Question: I am very new to using Storyboards, and am trying to learn. In my app, I want to change from one view to another, modally, without pushing any buttons, i.e. timer runs down then performs the action. I added a notification observer in the main view, and in my storyboard, I added a new view controller, and associated the Custom Class with it called 'URLWebViewController'. In code I wrote out:
'''
UIStoryboard *storyboard = [UIStoryboard storyboardWithName:@"MainStoryboard_iPhone" bundle:nil];
URLWebViewController *myVC = (URLWebViewController *)[storyboard instantiateViewControllerWithIdentifier:@"URLWeb"];
[self presentViewController:myVC animated:YES completion:nil];
'''
But I get the warning message
'''
Incompatible pointer types sending 'URLWebViewController' to parameter of type 'UIViewController'
'''
Like I said, I am very new to Storyboards, and here is what it looks like currently:

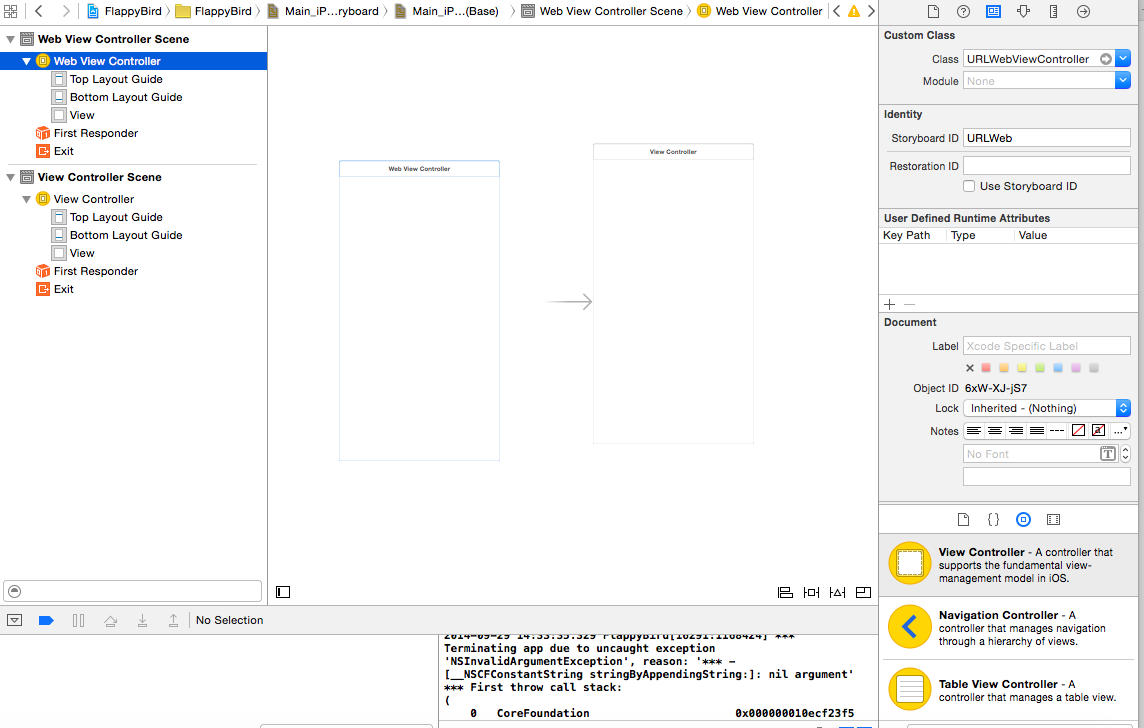
Answer: Your screenshot indicates you have not created a segue between the two view controllers. Do so by click-and-drag from one view controller to the other. In the attribute inspector, give your newly-created segue an identifier, i.e., a string that names it.
To trigger this segue programmatically, in your source view controller (the one you are segueing from) just call 'performSegueWithIdentifier' and pass in the identifier you chose.